Question: For context, I have a worksheet with job titles in Column A, then in columns B onwards, it has the name of a person who does that job. However, as it is populated from multiple projects, some job titles have duplicates in the row, where the same person does the same job on different projects. What I need to do is delete the duplicates from each row. All solutions I have tried have given me errors.
Can anyone help?
The data gets to its current form using VBA, copying it from another sheet, so if it could be integrated into the copying, it wouldn't be a problem.
update:
So in an earlier part of the macro, I have to do this, but for a single column. This works:
'''
For np = lastRow To 1 Step -1
If Application.WorksheetFunction.CountIf(Range("D1:D" & np), Range("D" & np).Text) > 1 Then
Range("D" & np).ClearContents
End If
Next np
'''
However, when I tried to add another loop outside this one, and change the D1:D to a variable, I fall down.
And what I want it to do is go from the top 4 rows in the picture, to the bottom 4. I have 78 jobs, and some of them have 20 people including the duplicates <URL>:

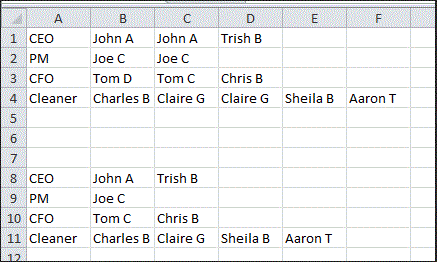
Answer: if you want to use two loops, how about something like this
'''
Sub RemoveDuplicates()
Dim i As Integer
Dim j As Integer
For i = 1 To Range("A65536").End(xlUp).Row
For j = i + 1 To Range("A65536").End(xlUp).Row
If Cells(i, 1) = Cells(j, 1) Then
If i <> j Then
'just clear the duplicate cell...
Cells(j, 1).ClearContents
'or to delete the entire row if a duplicate is found...
'Cells(j, 1).EntireRow.Delete
End If
End If
Next
Next
End Sub
'''
NB - I've used Range("A65536").End(xlUp).Row to get the last row of data in column A, in Excel2007 and above there more rows on a worksheet, but it sounds like your data is much less than this anyway